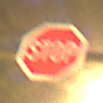
Verkehrszeichen: Stop
Umgebung: Outdoor, Urban
Tageszeit: Night
Wetter: Clear
Licht: Artificial
Jahreszeit: NotSpecified
Kontrast: HighContrast